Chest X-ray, PA view. Patient: 40 years old, sex F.
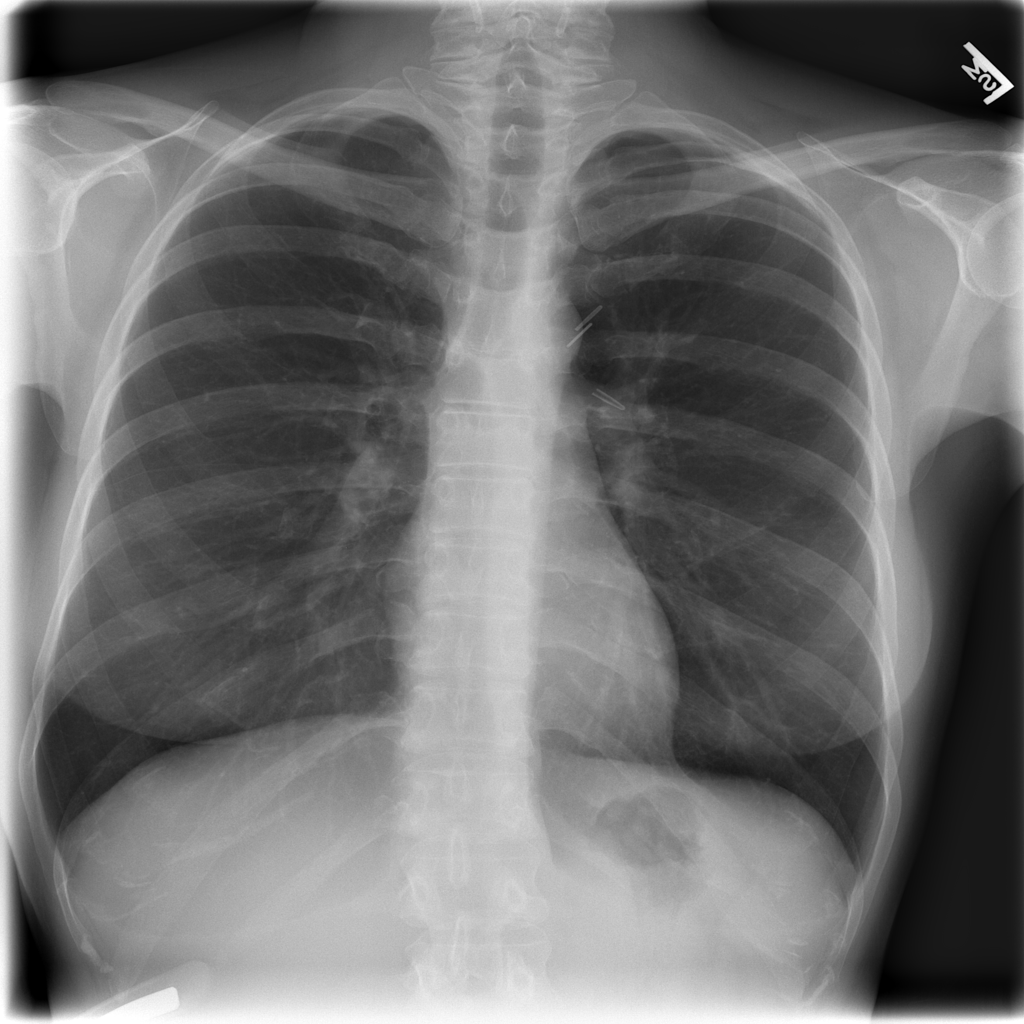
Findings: No Finding